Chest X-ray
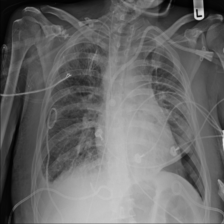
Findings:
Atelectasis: negative
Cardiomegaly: negative
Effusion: positive
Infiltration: positive
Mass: negative
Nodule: negative
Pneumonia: negative
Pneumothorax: positive
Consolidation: negative
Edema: negative
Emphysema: negative
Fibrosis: negative
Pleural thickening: negative
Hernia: negative